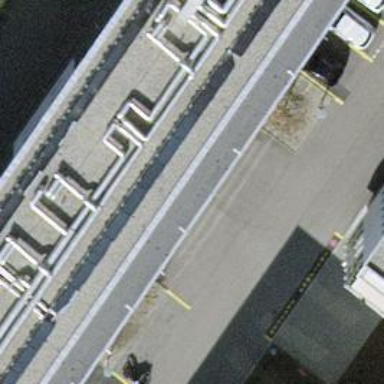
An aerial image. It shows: Parking area.